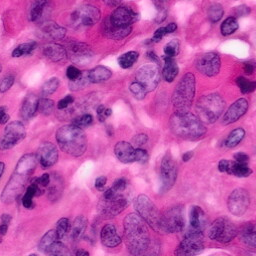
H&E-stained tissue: Pancreatic